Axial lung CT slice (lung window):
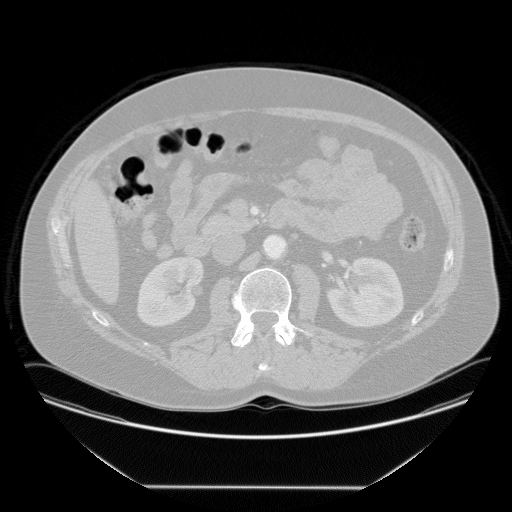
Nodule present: no